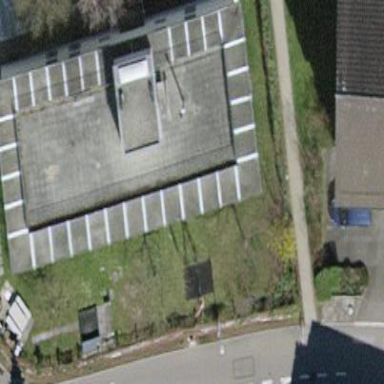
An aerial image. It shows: School building.